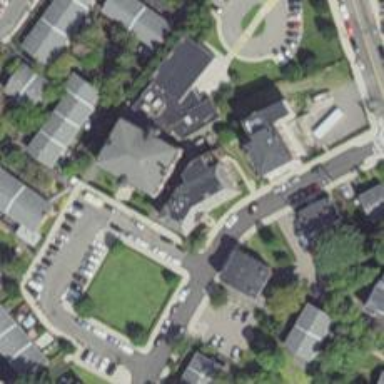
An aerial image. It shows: School.